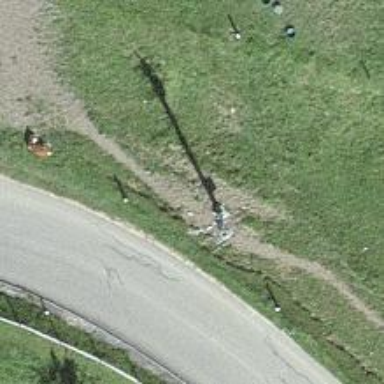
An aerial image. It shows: Power pole.